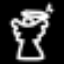
Label: angel